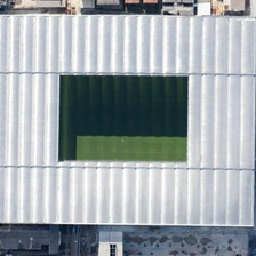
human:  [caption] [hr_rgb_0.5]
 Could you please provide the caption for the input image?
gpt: Some buildings are close to rectangular white stadiums.

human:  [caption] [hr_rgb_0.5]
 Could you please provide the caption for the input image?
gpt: Some buildings are close to rectangular white sports fields.

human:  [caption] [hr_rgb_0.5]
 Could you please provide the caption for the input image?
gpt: Some buildings are close to a rectangular white stadium.

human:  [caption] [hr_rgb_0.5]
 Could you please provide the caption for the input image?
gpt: Some buildings are close to a white rectangular stadium.

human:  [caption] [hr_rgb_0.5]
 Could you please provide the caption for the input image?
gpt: Some buildings are close to a rectangular white stadium.